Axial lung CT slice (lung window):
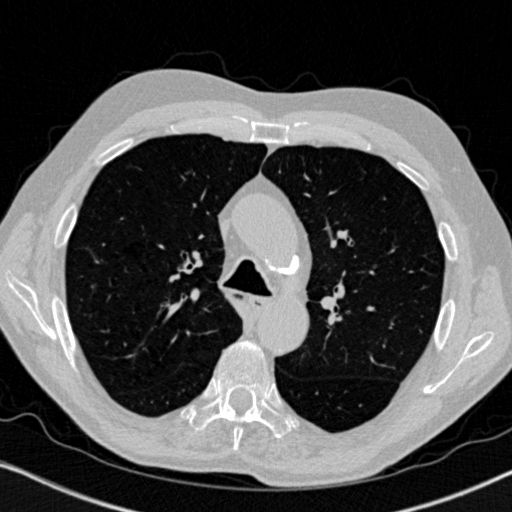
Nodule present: no